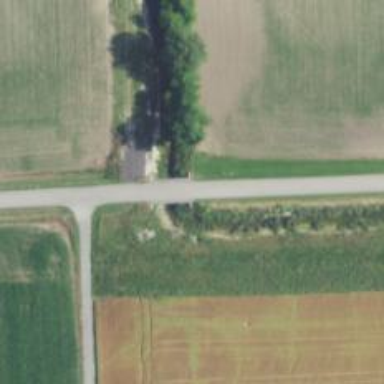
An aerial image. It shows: Unclassified road on beam bridge.